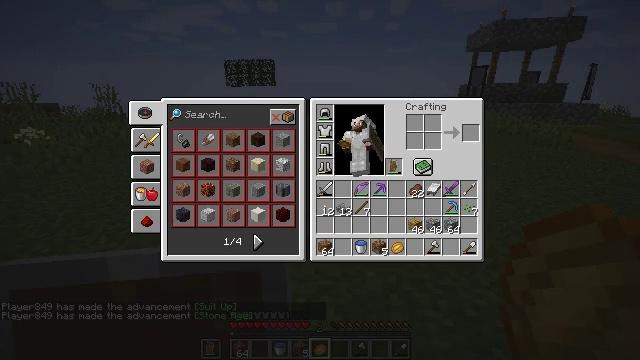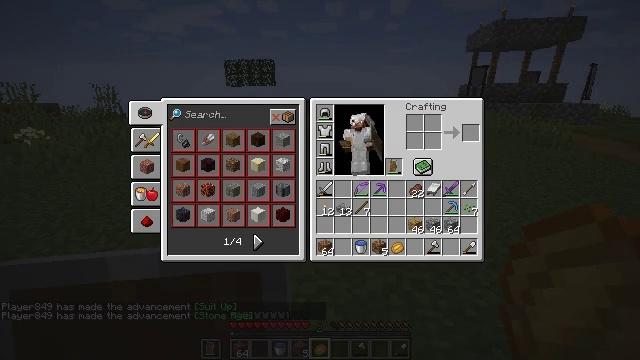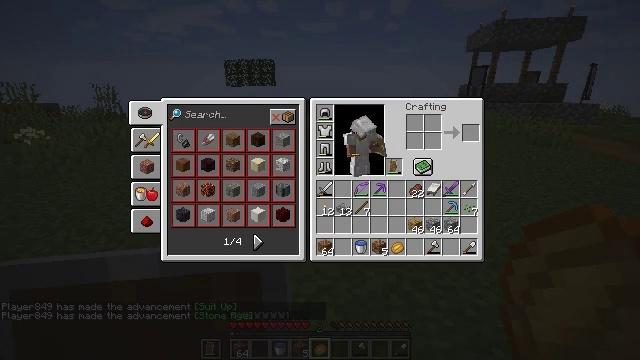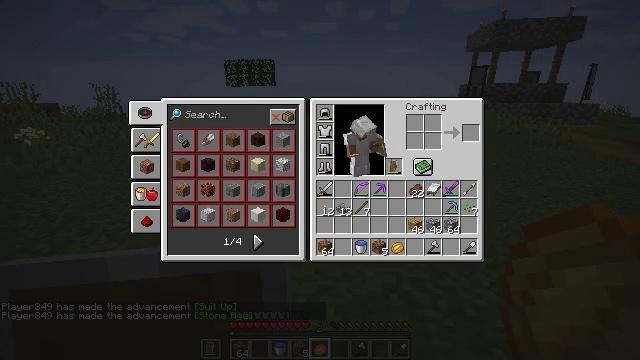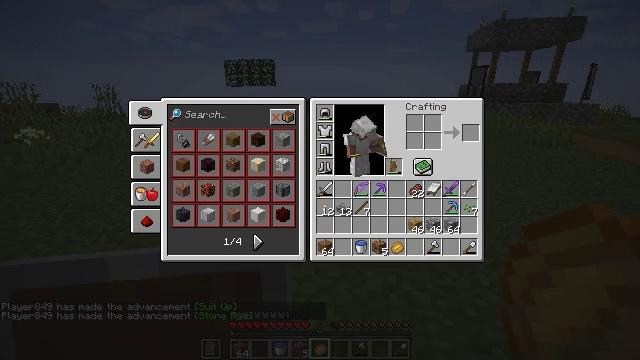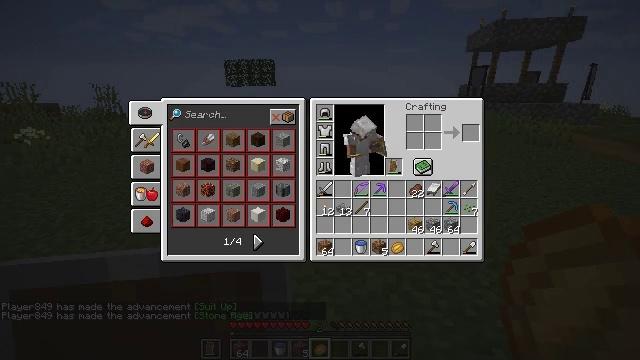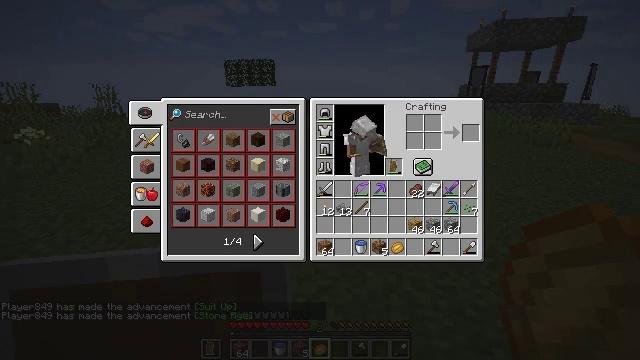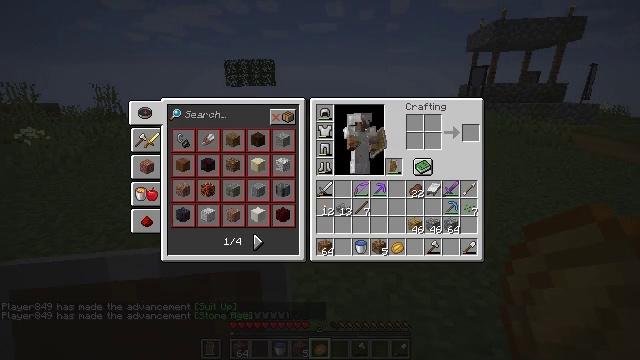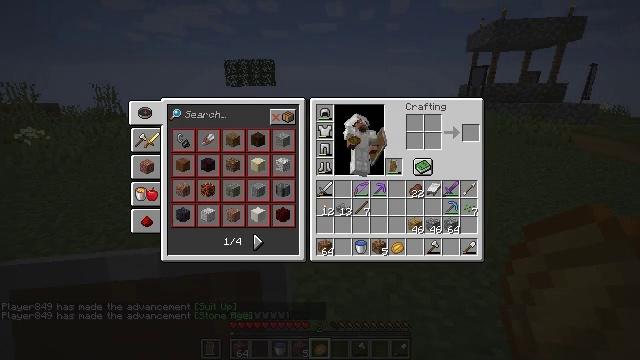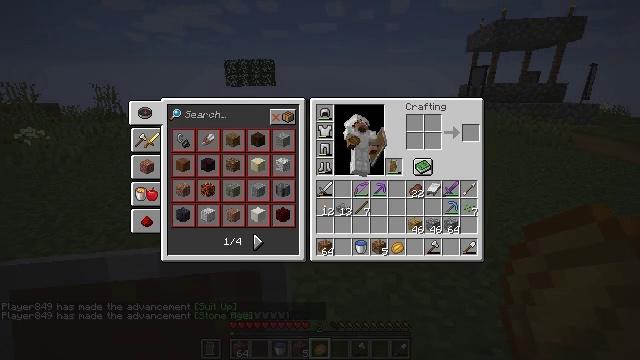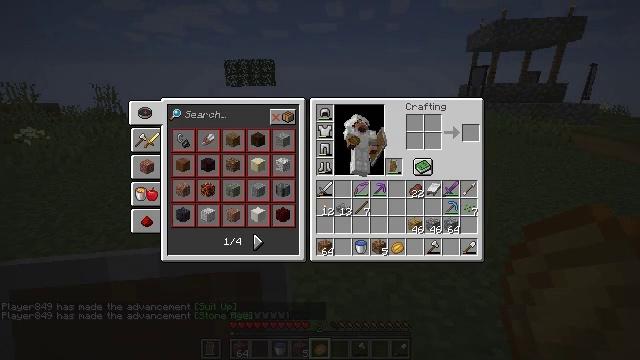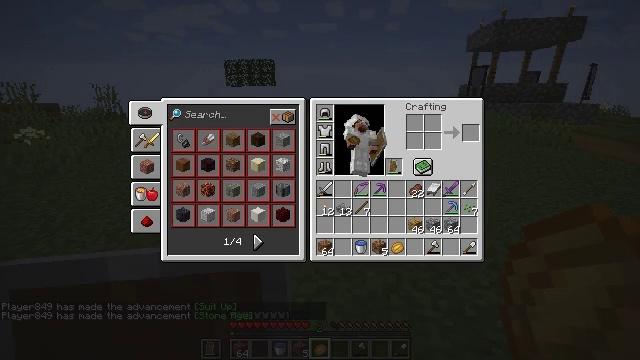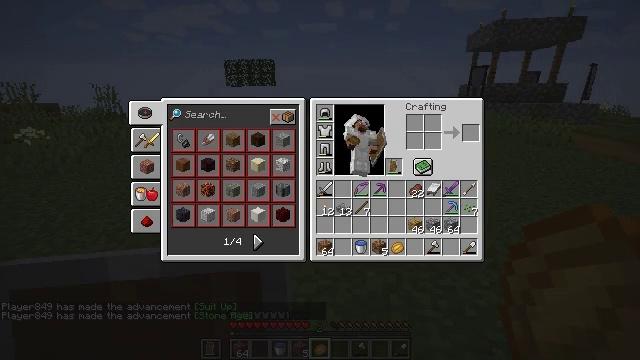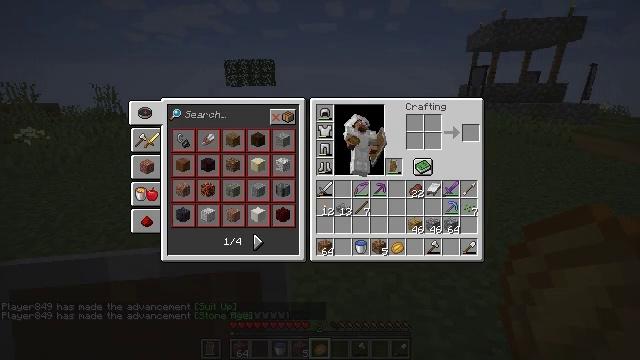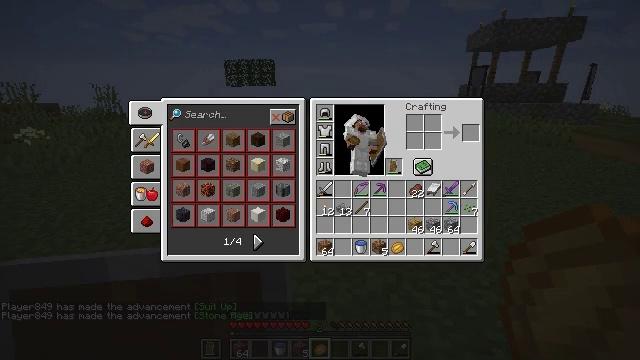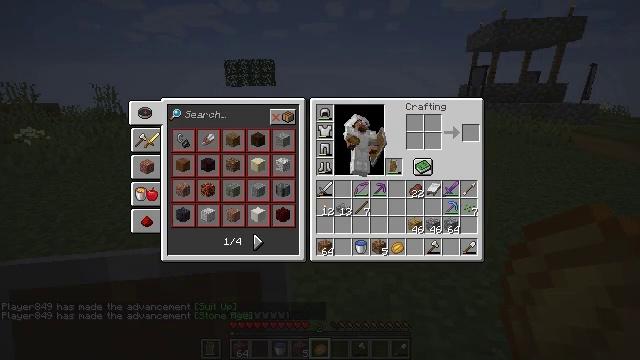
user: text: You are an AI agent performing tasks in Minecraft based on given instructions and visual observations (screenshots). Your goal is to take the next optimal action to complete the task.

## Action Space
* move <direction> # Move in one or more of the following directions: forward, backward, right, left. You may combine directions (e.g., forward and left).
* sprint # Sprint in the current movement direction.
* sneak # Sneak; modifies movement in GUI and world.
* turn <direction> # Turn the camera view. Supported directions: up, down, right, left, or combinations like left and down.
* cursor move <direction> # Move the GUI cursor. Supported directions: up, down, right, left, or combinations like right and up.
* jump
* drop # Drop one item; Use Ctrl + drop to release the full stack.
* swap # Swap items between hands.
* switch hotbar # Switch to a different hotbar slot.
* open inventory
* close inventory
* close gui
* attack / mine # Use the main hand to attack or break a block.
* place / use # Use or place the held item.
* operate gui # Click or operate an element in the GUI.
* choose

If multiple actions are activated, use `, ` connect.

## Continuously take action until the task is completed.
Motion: motion action
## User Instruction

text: Break the mature wheat plants.
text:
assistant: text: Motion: turn right and down
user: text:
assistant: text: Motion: turn down
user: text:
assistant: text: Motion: turn right and down
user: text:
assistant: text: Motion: turn right
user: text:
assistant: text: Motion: turn right and up
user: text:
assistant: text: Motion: turn up
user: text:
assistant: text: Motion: turn left and up
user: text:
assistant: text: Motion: turn left and up
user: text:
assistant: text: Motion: no_op
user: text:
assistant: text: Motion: no_op
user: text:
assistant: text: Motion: turn left
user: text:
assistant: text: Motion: no_op
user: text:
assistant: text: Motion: no_op
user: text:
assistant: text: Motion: no_op
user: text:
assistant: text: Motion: no_op
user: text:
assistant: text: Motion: no_op
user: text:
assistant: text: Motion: no_op
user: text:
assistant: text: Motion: no_op
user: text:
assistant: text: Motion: no_op
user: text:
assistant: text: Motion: no_op
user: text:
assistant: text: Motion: no_op
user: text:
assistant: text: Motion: no_op
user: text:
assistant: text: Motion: turn left and up
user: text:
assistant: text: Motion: no_op
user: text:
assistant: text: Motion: no_op
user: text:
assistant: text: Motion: turn left and down
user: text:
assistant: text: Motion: turn left
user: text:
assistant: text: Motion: no_op
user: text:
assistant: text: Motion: turn down
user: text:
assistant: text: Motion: no_op